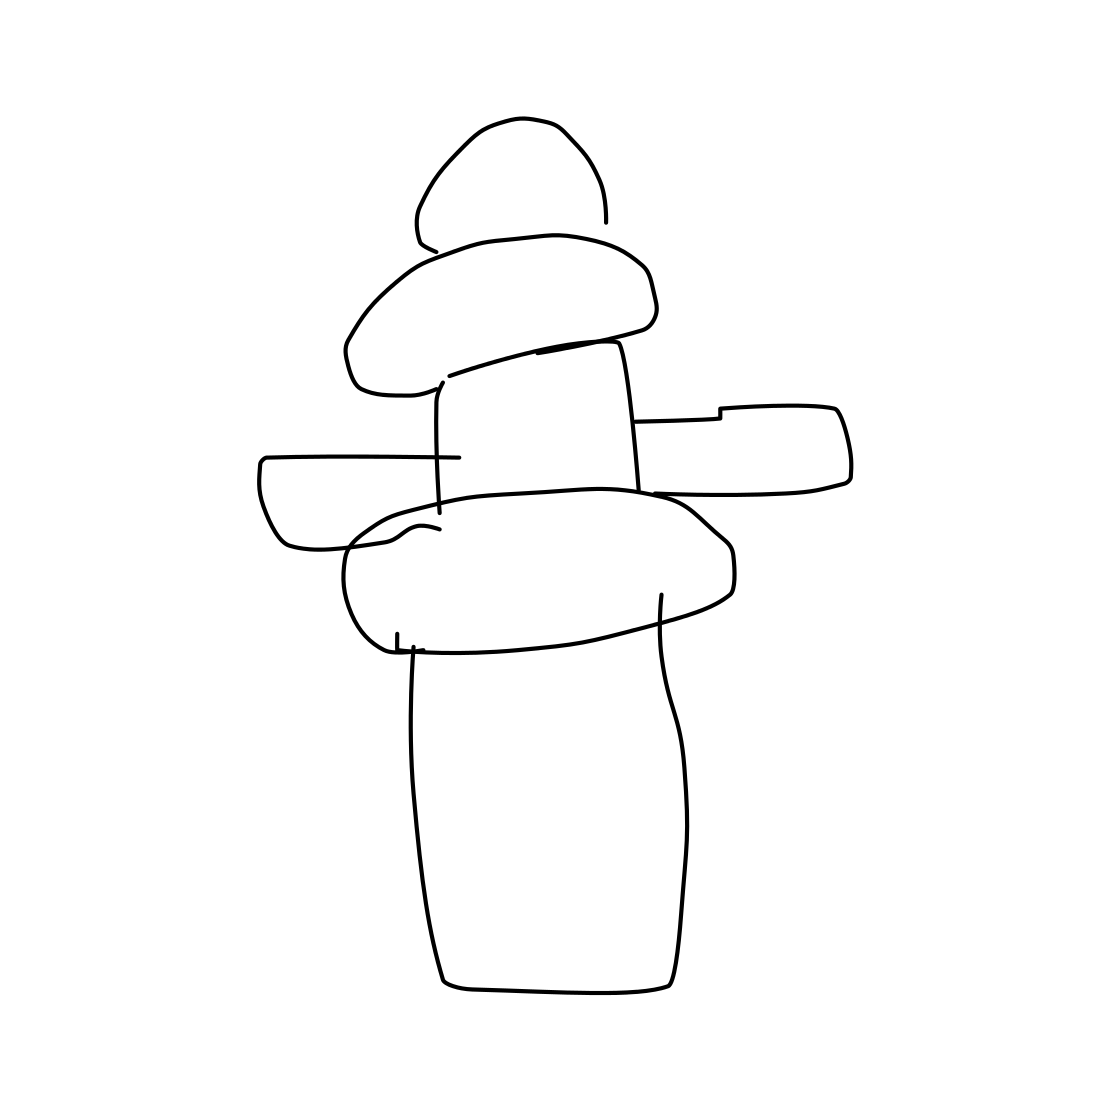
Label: fire hydrant